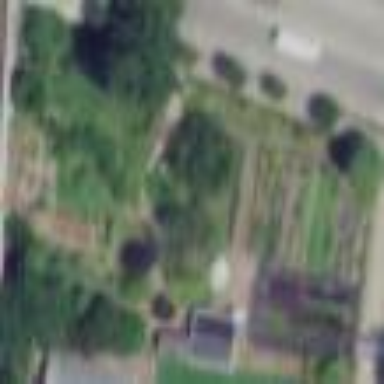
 leisure land intended for communal use."